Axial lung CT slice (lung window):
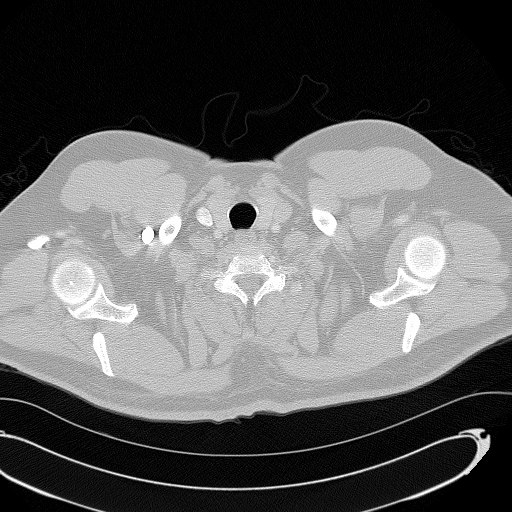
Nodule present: no